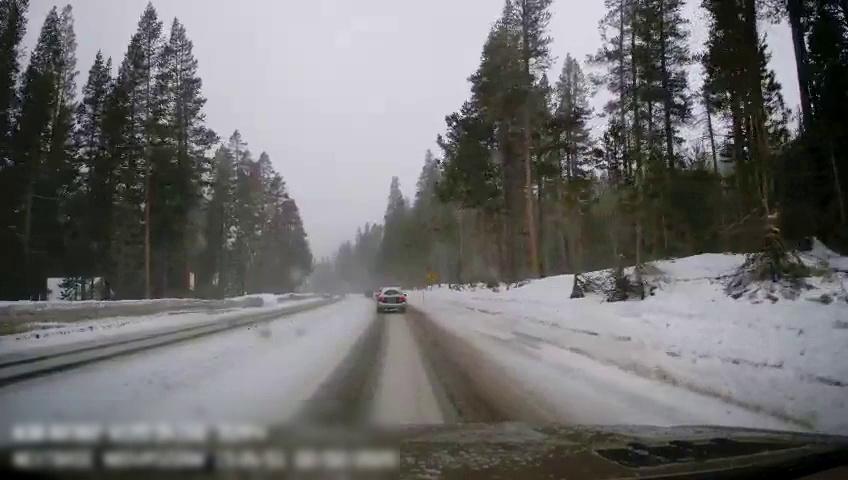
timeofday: Day
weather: Snowy
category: Drivable Space
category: Vehicles | SUV